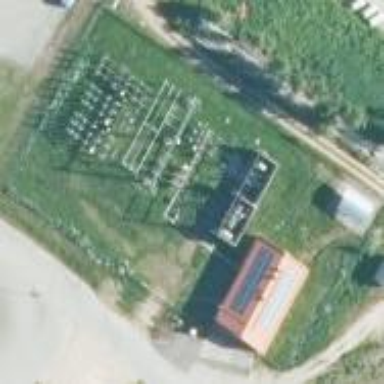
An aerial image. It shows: Distribution-level power substation.